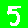
Digit: 5